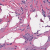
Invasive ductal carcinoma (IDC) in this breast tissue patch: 1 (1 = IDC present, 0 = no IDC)